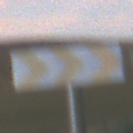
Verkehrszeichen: RichtungstafelnInKurvenGrossLinks
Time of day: SunriseSunset
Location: Outdoor (RoadRail)
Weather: PartlyCloudy
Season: NotSpecified
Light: Natural